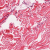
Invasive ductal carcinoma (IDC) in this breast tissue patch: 0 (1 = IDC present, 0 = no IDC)